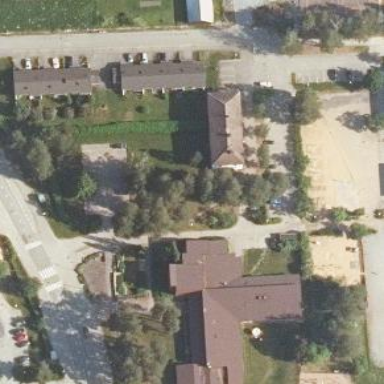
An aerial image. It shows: Public building.